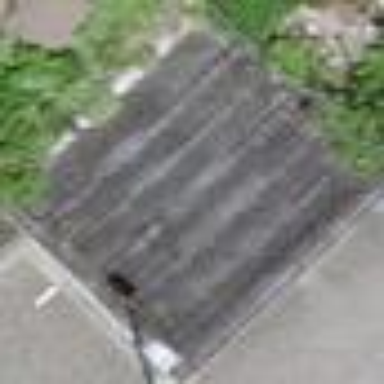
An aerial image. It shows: Garage building.